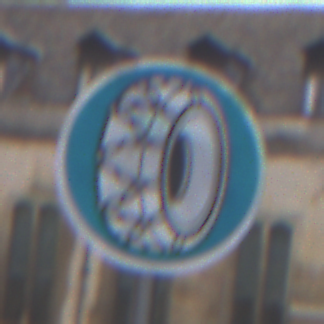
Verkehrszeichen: SchneekettenVorgeschrieben
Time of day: Midday
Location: Outdoor (Urban)
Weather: Overcast
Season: NotSpecified
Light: Natural